Question: <URL>My gridview code is like:
'''
<asp:GridView runat="server"
ID="gvOpenProblems"
AutoGenerateColumns="true"
BorderColor="Black"
OnRowCreated="gvOpenProblems_RowCreated"
OnRowDataBound="gvOpenProblems_RowDataBound"
HeaderStyle-HorizontalAlign="Center"
Width="2000px"
AllowPaging="true"
PageSize="20"
OnPageIndexChanging="gvOpenProblems_PageIndexChanging">
<RowStyle HorizontalAlign="Left" />
<PagerStyle CssClass="gridpager"
HorizontalAlign="Left"
Width="200px" />
'''
And CSS is like:
'''
.gridpager, .gridpager td {
text-align: left;
color: Green;
font-weight: bold;
text-decoration: none;
border: 0;
position: relative;
margin-left: auto;
margin-right: auto;
padding: 0px;
}
.gridpager a {
color: Red;
font-weight: normal;
}
'''
This works fine normally but when the number of pages is more than 10, and when I click on 10th page or 11th page all page numbers spread and go out of grid.

Is this a normal issue or is it an issue with the CSS?
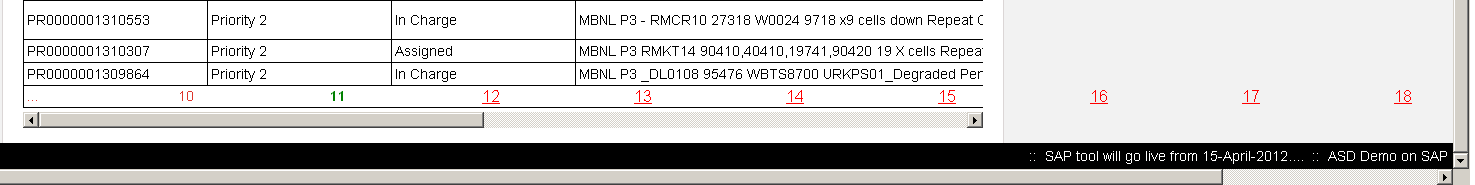
Answer: The problem is that you're setting the width to 200px. You'd be forgiven for thinking that this applies to the containing table that the paging controls are held in, but it's not, it's the TD that the a & span tags are contained in.